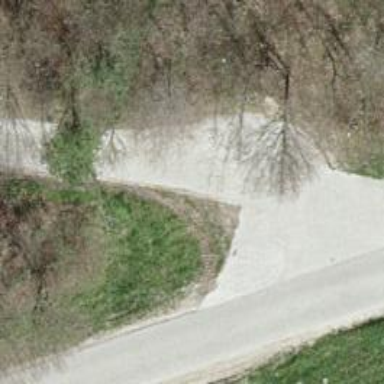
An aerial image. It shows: Well-maintained track road with grade 1 tracktype.